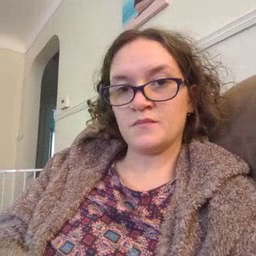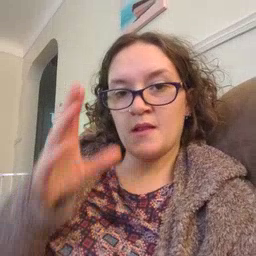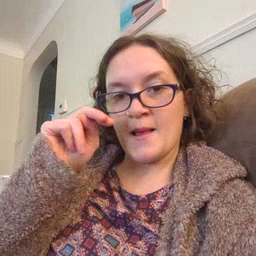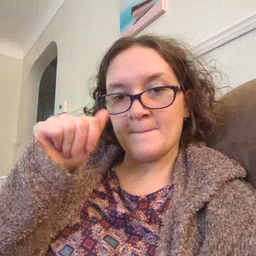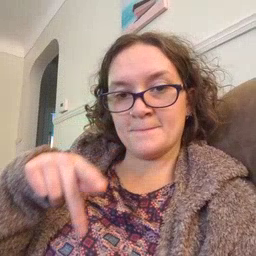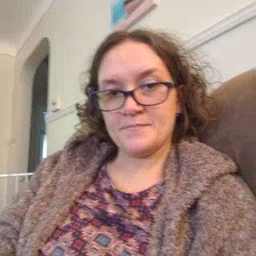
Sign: nap